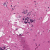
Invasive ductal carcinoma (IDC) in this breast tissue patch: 0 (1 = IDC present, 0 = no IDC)